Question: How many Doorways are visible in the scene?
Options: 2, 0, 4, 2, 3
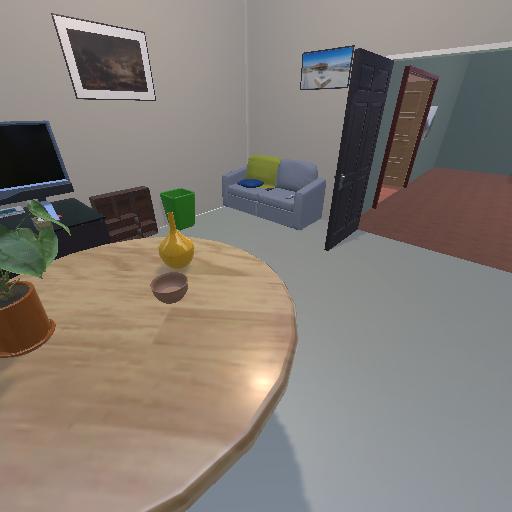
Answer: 2